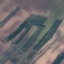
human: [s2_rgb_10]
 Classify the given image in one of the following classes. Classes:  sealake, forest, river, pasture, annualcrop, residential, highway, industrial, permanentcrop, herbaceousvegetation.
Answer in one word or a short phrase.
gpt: PermanentCrop